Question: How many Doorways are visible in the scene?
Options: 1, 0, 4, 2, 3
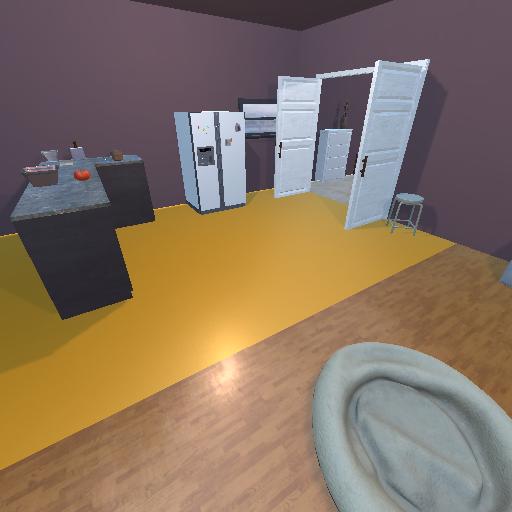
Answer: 1